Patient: sex M, age 63
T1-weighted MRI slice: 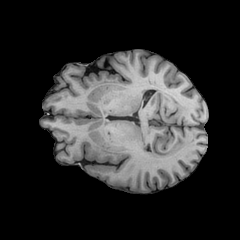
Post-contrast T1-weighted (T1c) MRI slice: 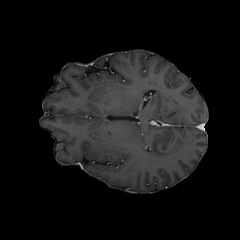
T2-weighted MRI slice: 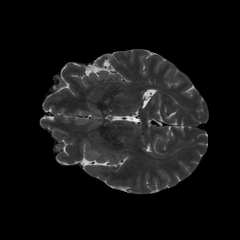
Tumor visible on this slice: no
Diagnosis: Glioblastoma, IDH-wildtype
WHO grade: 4